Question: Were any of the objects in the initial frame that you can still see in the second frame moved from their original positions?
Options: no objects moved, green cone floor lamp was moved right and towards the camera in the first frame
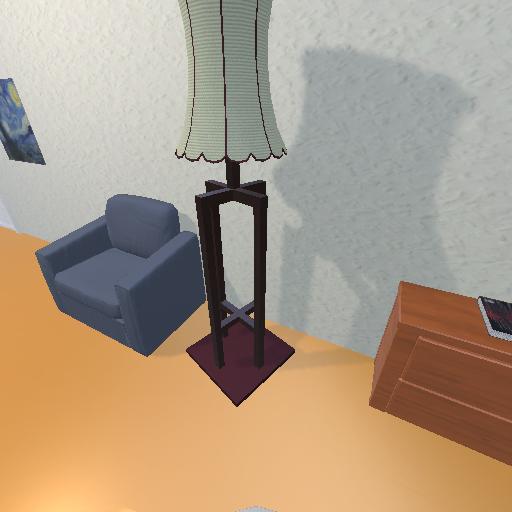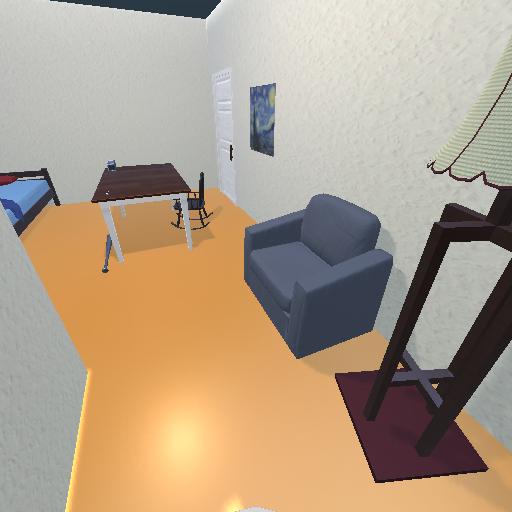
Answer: no objects moved